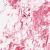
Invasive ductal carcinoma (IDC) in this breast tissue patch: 0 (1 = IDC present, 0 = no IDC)